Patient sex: F
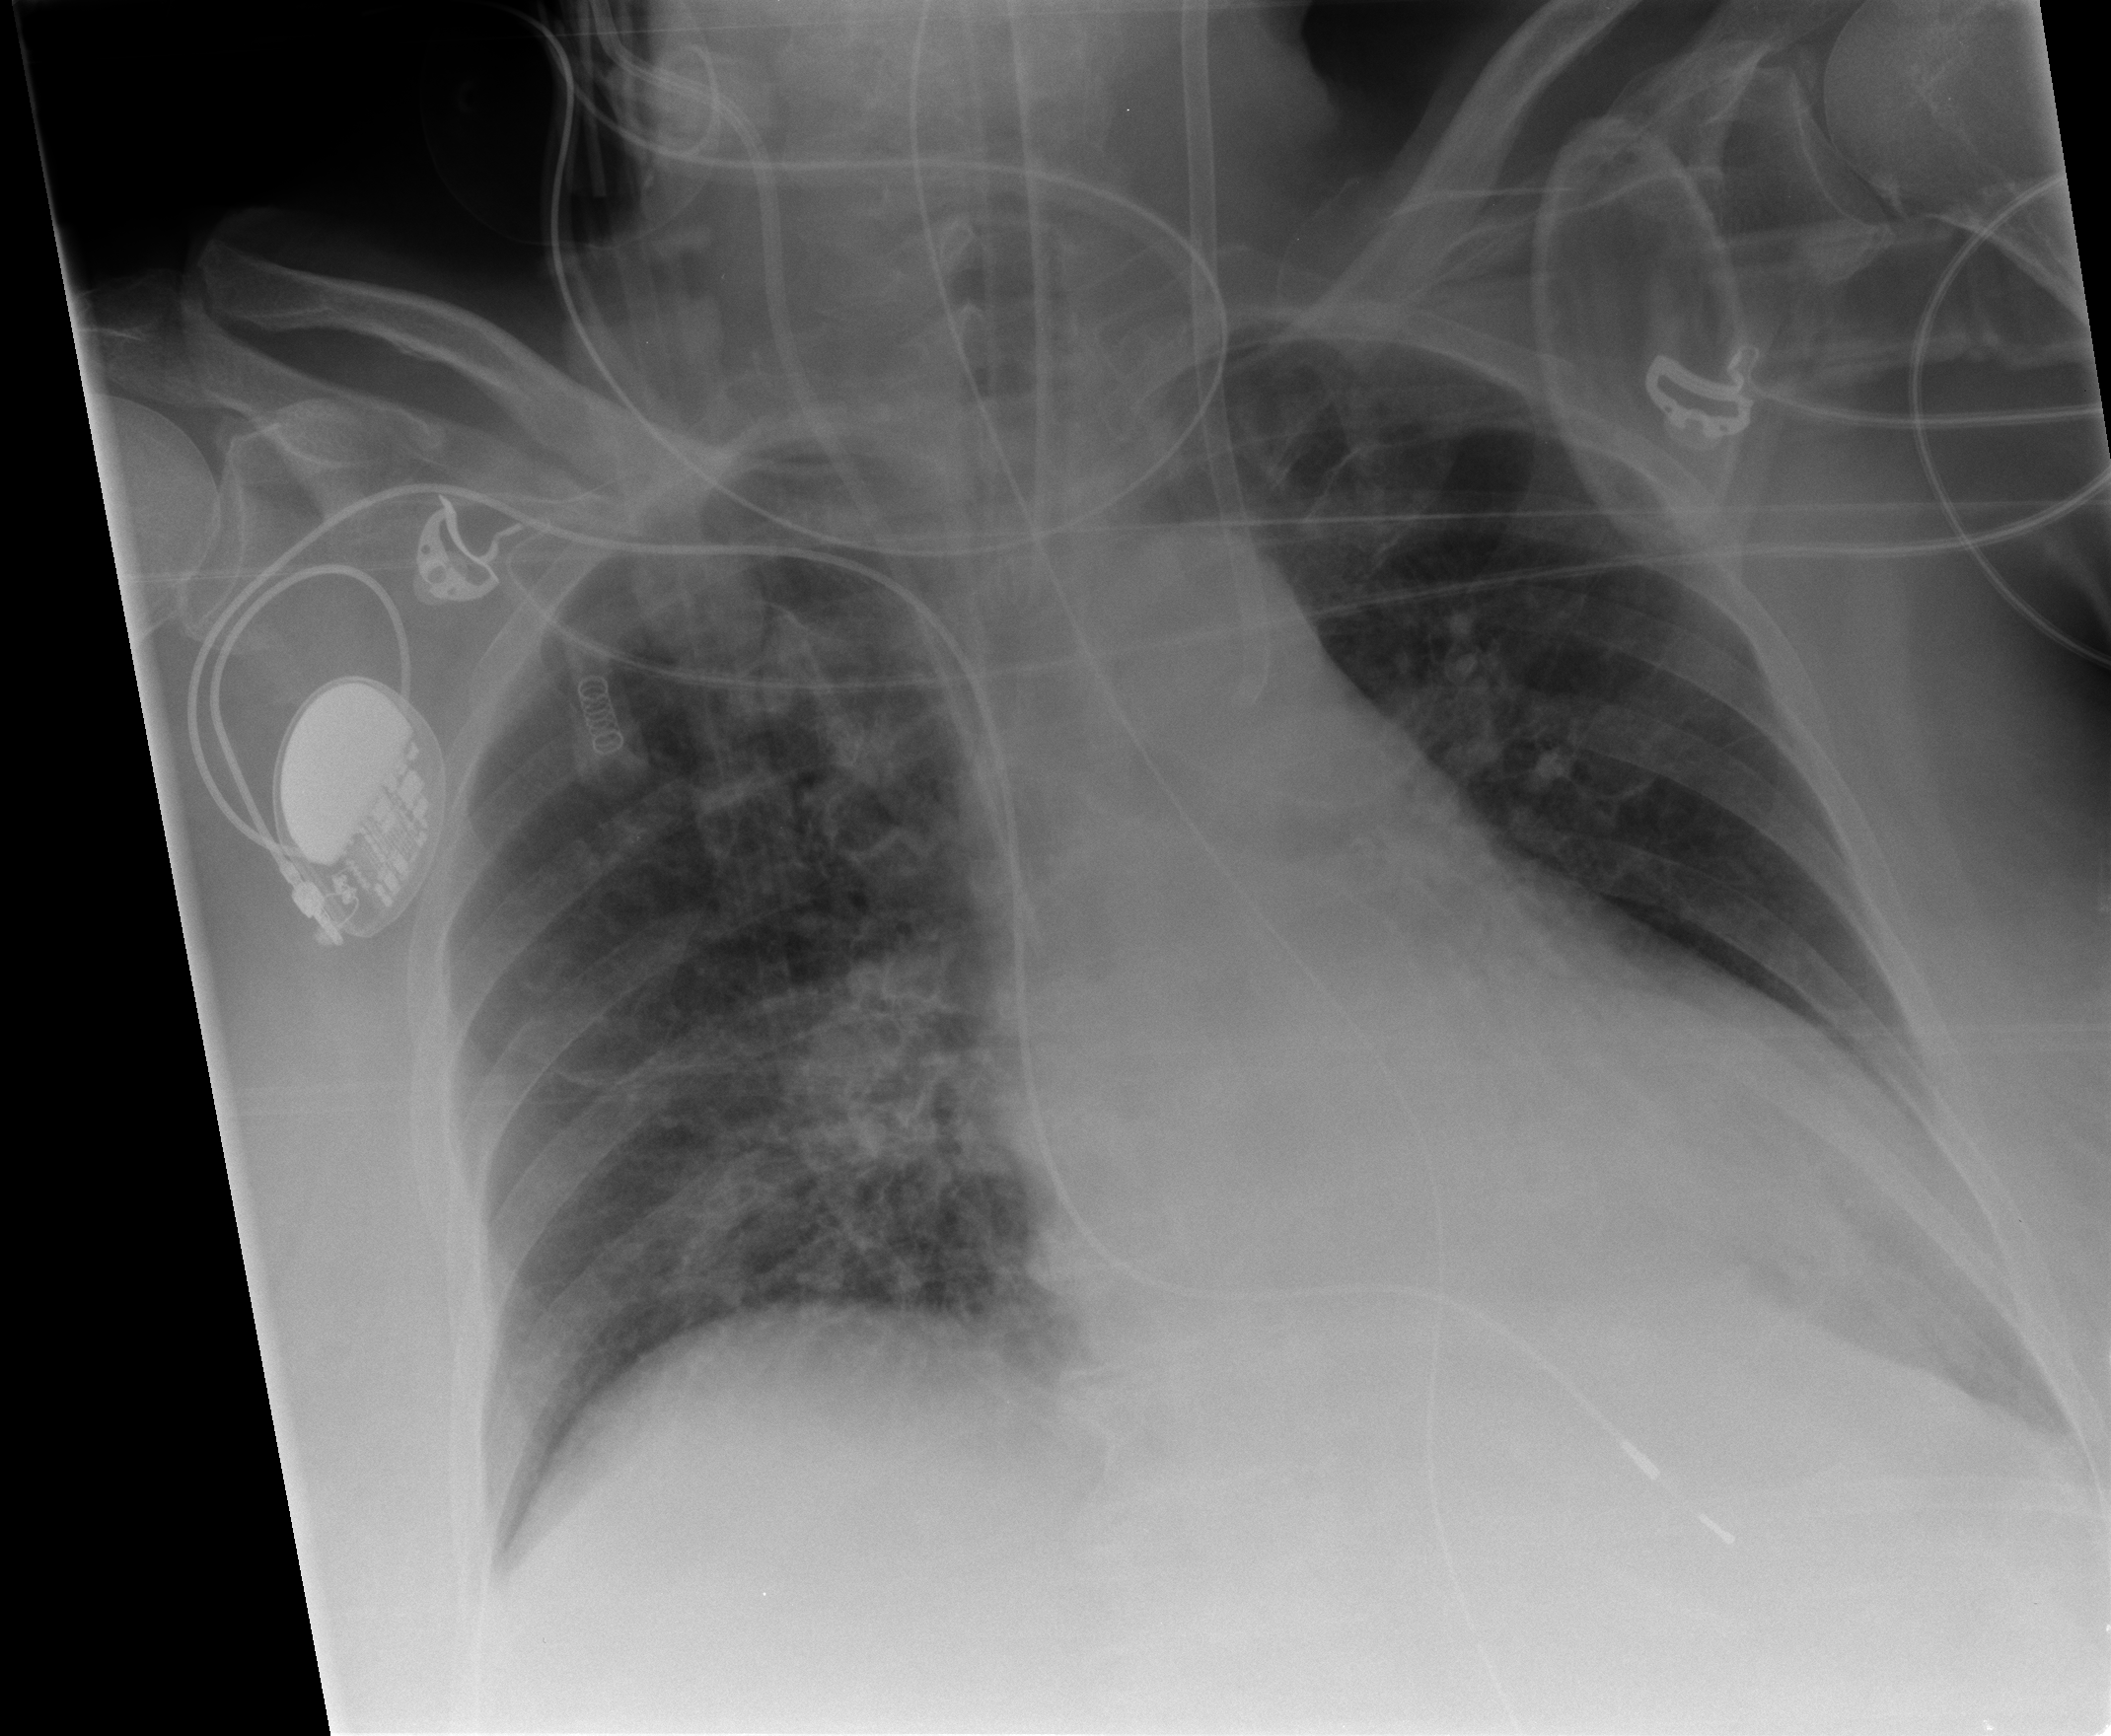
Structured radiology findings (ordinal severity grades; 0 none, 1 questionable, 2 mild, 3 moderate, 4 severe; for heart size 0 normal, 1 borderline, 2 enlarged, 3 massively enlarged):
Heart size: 2
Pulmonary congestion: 0
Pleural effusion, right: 0
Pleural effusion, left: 0
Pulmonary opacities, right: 2
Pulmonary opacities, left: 0
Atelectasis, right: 0
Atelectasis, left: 2